Question: I have a table with data from the database, I would like it to have a Pager, I have all the code from an example (of buildamodule.com) among other sites, and my table get's rendered, but it doesn't generate a pager, although I have more rows then the limit:

the function:
'''
function get_loyaltycodes(){
$headers = array(
array(
'data' => t('Code')
),
array(
'data' => t('Info')
),
array(
'data' => t('Points')
),
array(
'data' => t('Consumed by')
),
);
$limit = variable_get('codes_per_page',5);
$query = db_select('loyalty_codes','lc');
$query -> fields('lc',array('code','info','points','uid'))
-> orderBy('lc.info','ASC')
-> extend('PagerDefault')
-> limit($limit);
//to see all codes for a certain amount of points, just append the number of points to the URL
$arg = arg(2);
if($arg != '' && is_numeric($arg))
{
$query->condition('points', $arg);
}
// Fetch the result set.
$result = $query->execute();
$rows = array();
// Loop through each item and add to the $rows array.
foreach ($result as $row) {
$rows[] = array(
$row->code,
$row->info,
$row->points,
$row->uid,
);
}
// Format output.
$output = theme('table', array('header' => $headers, 'rows' => $rows)) . theme('pager');
return $output;
'''
the $limit variable is set to 5 in the settings form, and it is 5 in the database too.
Anybody who has any idea in why the pager is not showing? perhaps something in the formatting off the output?
Help is very much appreciated!
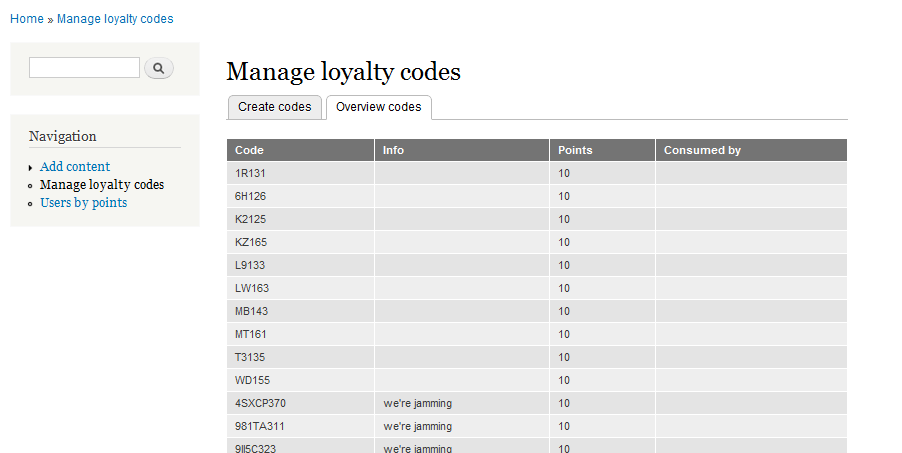
Answer: apparently I can't log in right know because I'm behind a firewall, anyway I seem to have fixed it, stupid mistake though:
the ''->extend('PagerDefault')' extension in the query had to be the first function in the daisy chain. If not there is no error but the function seems to not be called.
'''
$query = db_select('loyalty_codes','lc')
->extend('PagerDefault')
-> fields('lc',array('code','info','points','uid'))
-> orderBy('lc.info','ASC')
-> limit(5);//$limit);
'''